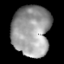
Tissue: lung
Cell type: Epithelial cells
Senescence score: 0.2055
Nuclear area (px): 1898
Mean DAPI intensity: 152.715